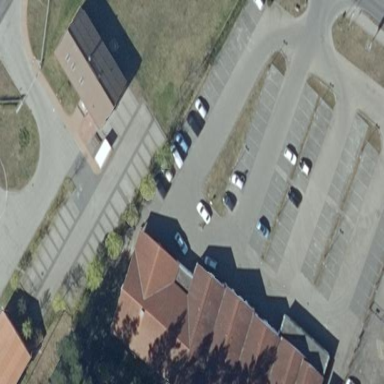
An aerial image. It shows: Parking aisle with paving stones.